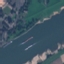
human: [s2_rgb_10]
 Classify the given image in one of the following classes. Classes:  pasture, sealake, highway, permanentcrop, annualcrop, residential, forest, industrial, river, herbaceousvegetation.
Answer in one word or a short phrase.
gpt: River